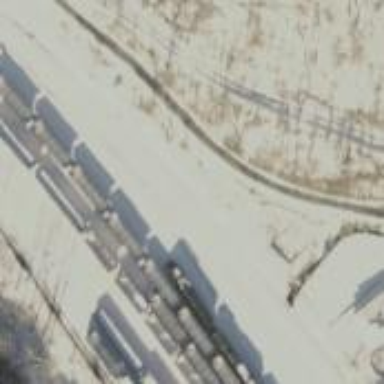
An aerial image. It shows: Rail spur service.